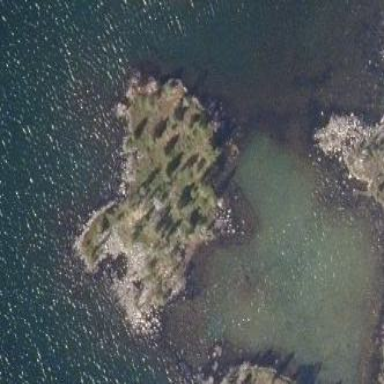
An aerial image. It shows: Islet.